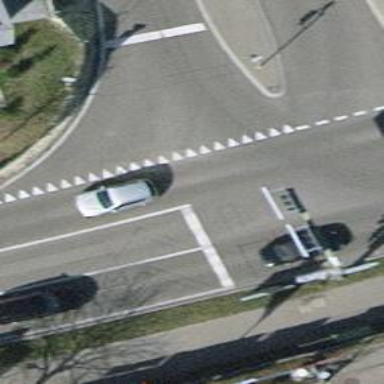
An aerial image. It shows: Road with traffic signals.